Question: Count the number of objects in the diagram.
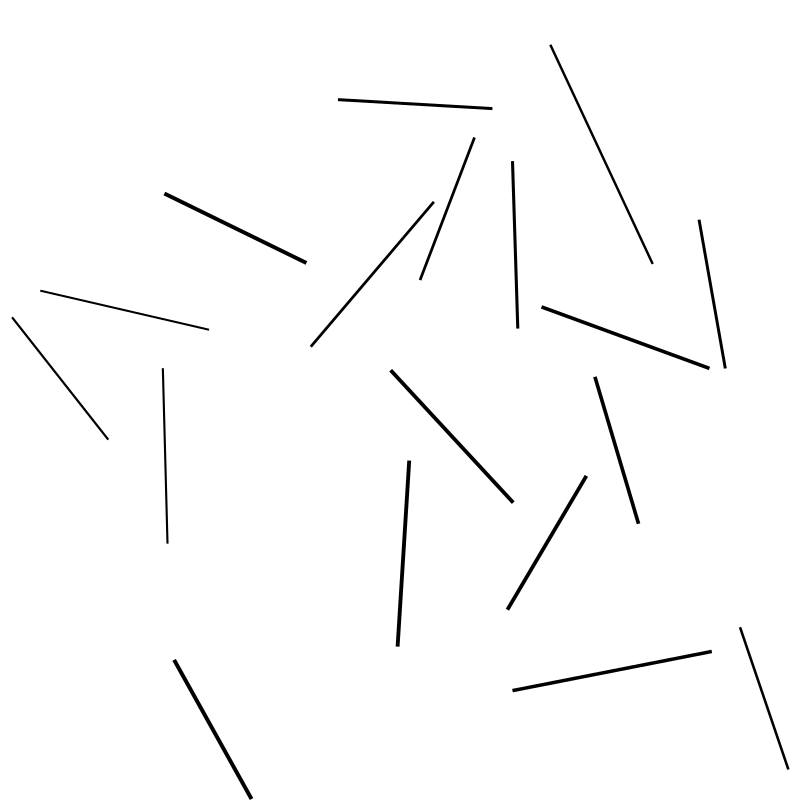
Answer: 18